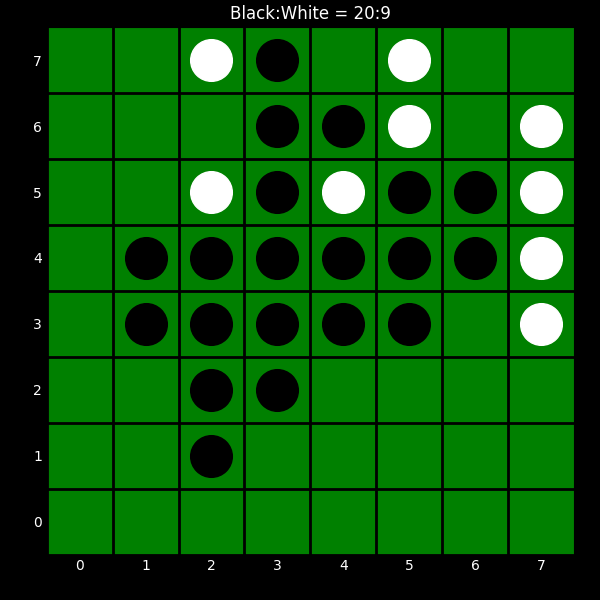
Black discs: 20
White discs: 9